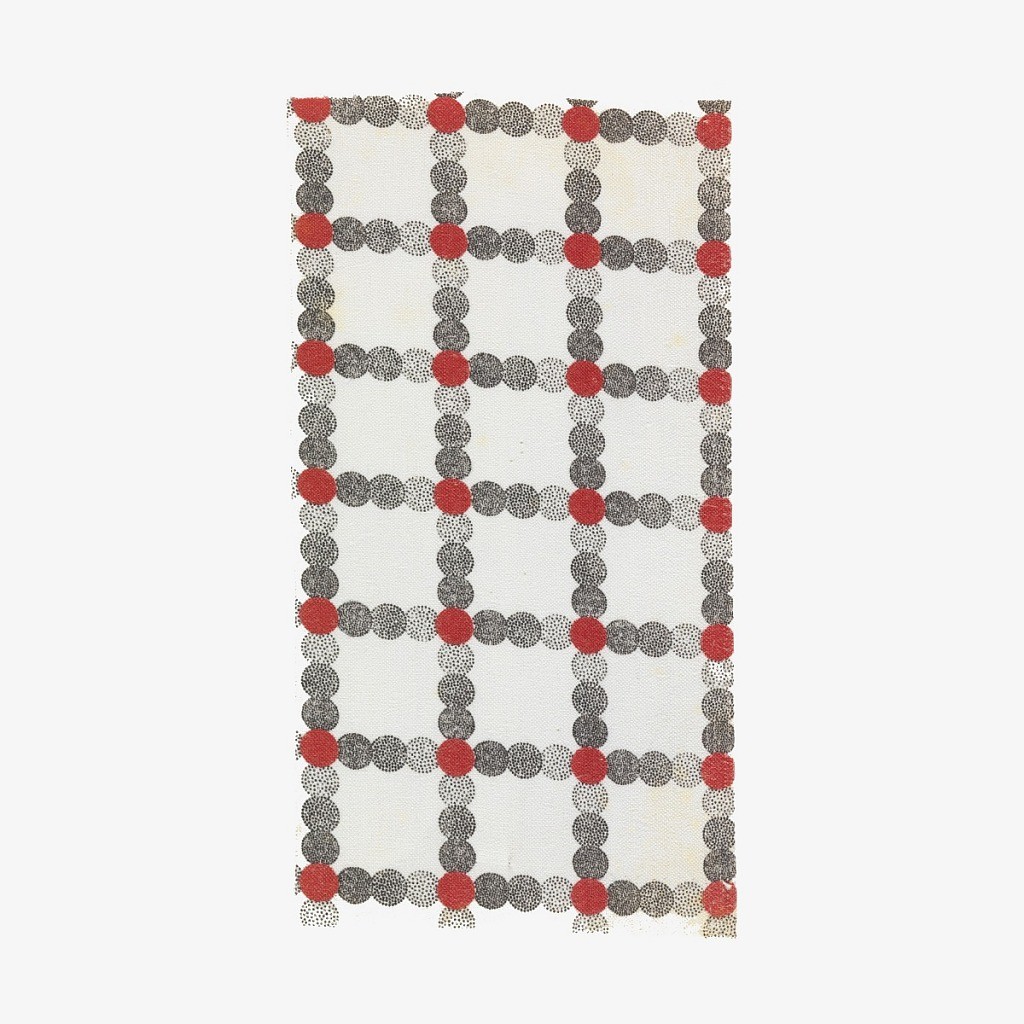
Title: Sample
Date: late 19th century
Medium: cotton Technique: printed on plain weave
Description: Woven cotton textile printed in black and red on white ground showing a grid pattern composed of circles in various shades.